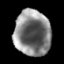
Tissue: prostate
Cell type: T cells
Senescence score: 0.3096
Nuclear area (px): 1620
Mean DAPI intensity: 129.55